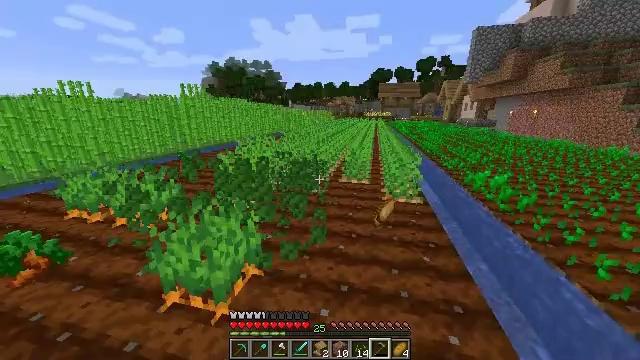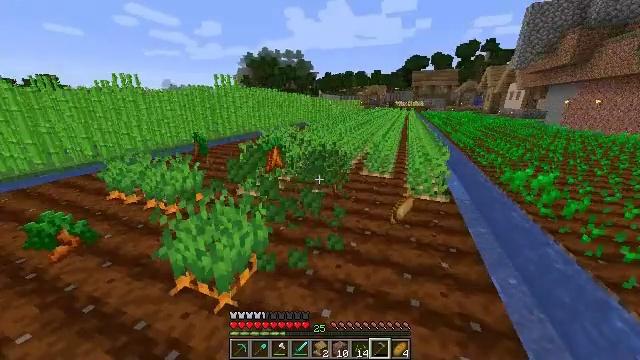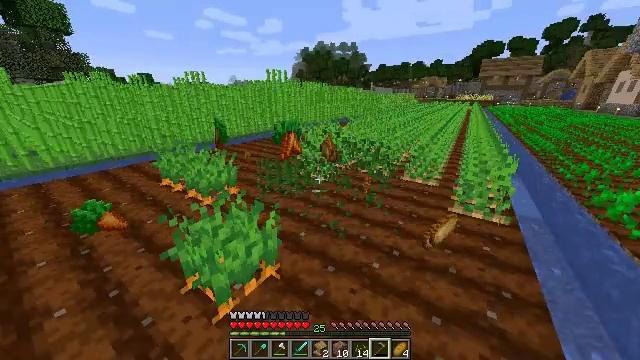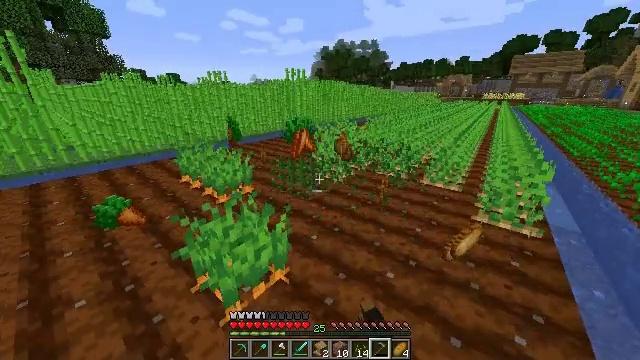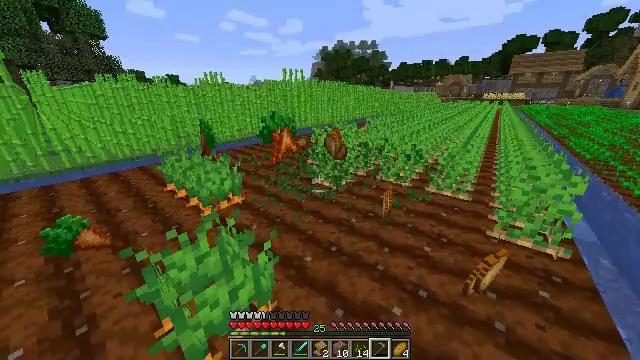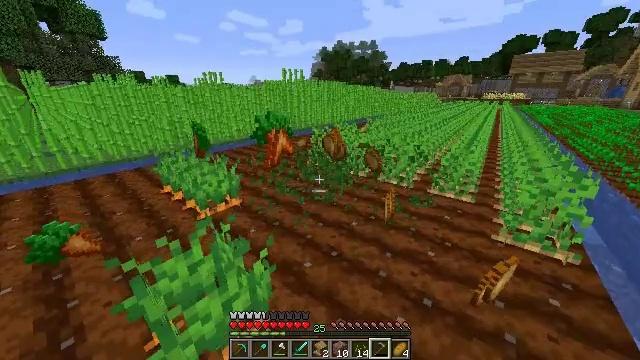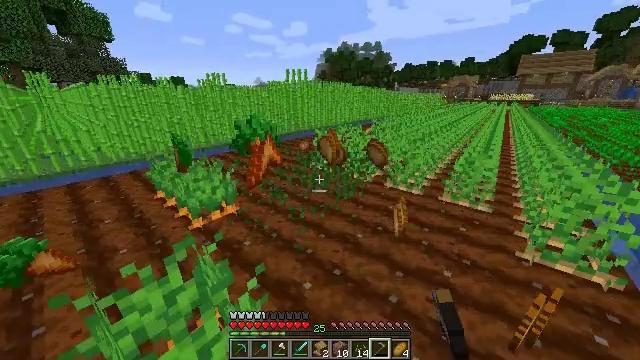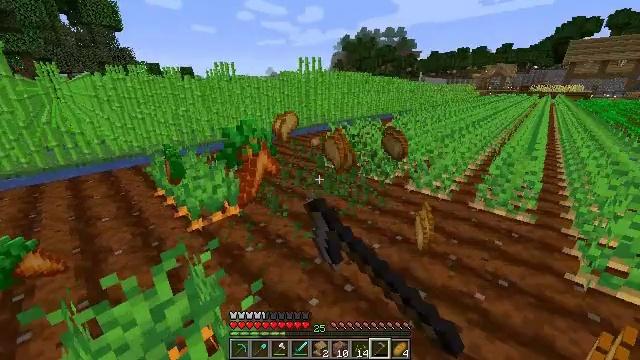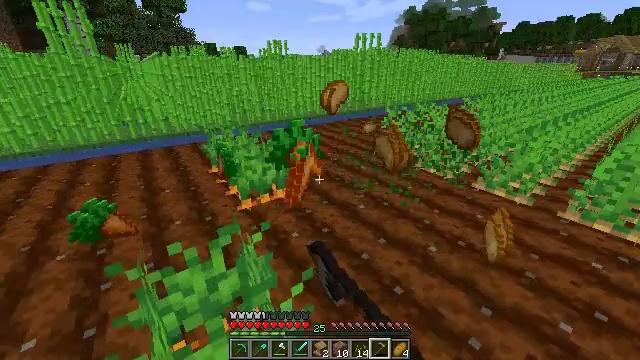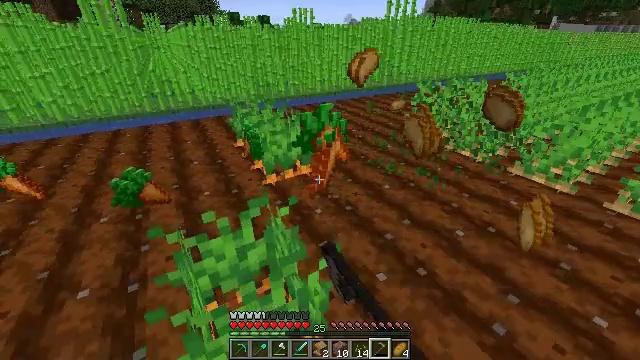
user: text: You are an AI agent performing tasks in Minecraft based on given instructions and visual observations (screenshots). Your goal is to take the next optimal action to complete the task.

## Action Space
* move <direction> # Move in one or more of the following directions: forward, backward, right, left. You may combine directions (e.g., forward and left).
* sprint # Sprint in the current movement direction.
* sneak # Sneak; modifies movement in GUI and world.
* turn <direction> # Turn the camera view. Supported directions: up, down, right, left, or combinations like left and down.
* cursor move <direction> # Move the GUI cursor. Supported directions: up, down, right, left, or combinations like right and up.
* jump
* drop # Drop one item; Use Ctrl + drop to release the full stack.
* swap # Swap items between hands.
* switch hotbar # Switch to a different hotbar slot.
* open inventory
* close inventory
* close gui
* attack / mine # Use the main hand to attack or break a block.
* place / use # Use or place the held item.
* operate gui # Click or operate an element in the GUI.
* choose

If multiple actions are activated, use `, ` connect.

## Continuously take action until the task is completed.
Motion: motion action
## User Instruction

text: Dig up potatoes from the soil.
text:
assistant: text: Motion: move forward and move right, sprint, turn left and down, attack / mine
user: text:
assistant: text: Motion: move forward, sprint, turn left and down, attack / mine
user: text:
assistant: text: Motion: move forward, sprint, turn left, attack / mine
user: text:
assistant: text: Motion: move forward, sprint, attack / mine
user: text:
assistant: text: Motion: move forward, sprint, attack / mine
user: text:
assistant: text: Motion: sprint, turn left, attack / mine
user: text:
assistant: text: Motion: sprint, turn left, attack / mine
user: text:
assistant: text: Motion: move left, sprint, turn left and down, attack / mine
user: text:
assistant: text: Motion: move left, sprint, turn left and down, attack / mine
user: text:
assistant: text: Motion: sprint, attack / mine